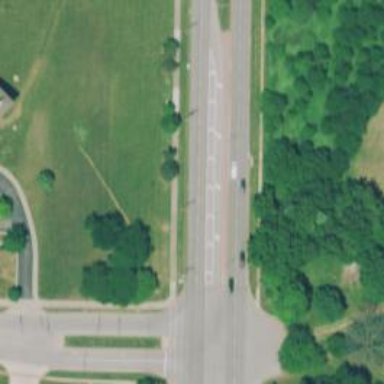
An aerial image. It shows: Road marking of gore chevron.